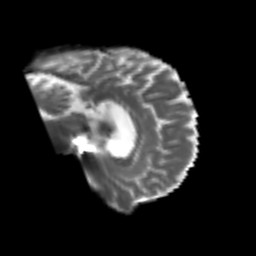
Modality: T2w
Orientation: sagittal
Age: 68
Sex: male
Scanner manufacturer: siemens
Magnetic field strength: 3 T
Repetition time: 4.999 s
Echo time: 0.07946 s